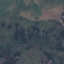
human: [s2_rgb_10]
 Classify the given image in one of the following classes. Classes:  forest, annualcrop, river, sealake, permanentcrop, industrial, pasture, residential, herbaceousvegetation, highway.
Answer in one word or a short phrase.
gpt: HerbaceousVegetation